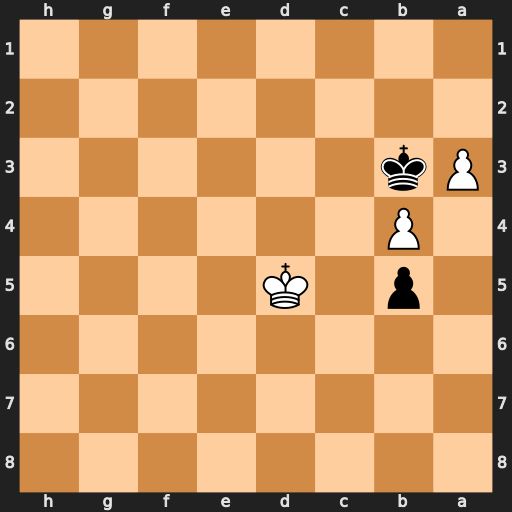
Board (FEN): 8/8/8/1p1K4/1P6/Pk6/8/8
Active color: b
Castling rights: -
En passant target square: -
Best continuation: Kxa3 Kc5 Ka4